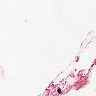
Metastatic tissue present: no